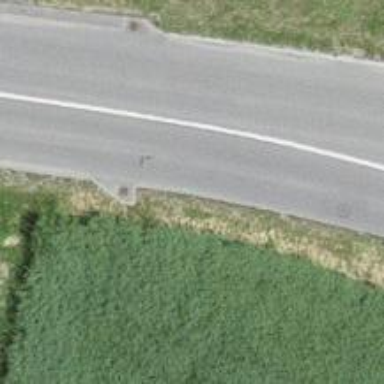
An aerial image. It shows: Primary road with asphalt surface.